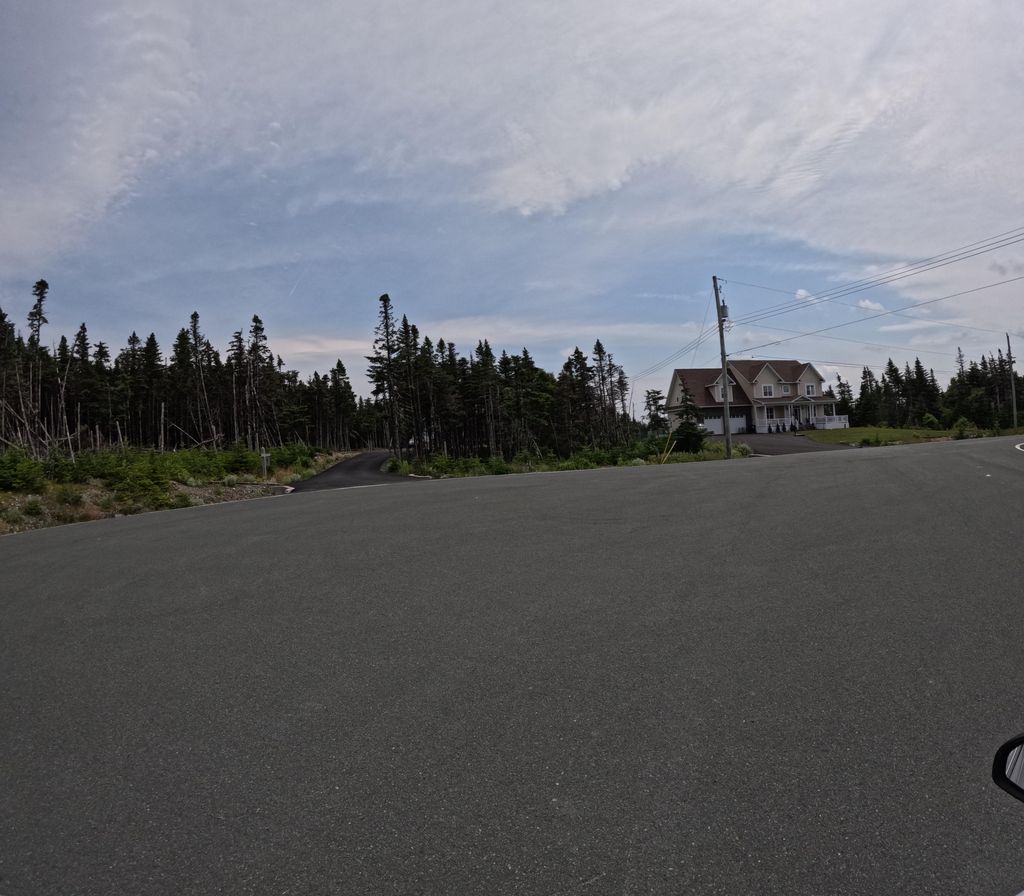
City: st_johns